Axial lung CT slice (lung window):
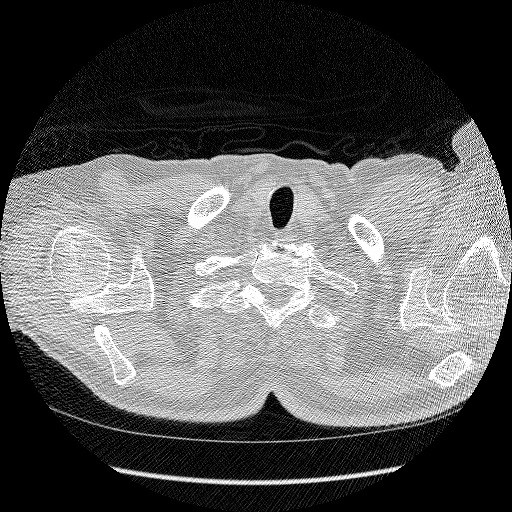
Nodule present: no